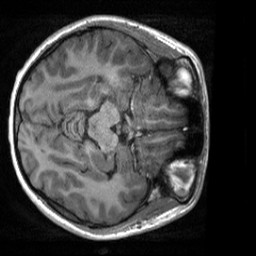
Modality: T1w
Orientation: axial
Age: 20
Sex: female
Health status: healthy
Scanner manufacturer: siemens
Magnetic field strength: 3 T
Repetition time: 2 s
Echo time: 0.00232 s